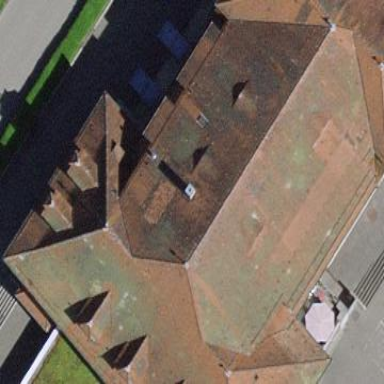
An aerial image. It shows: School building.